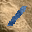
Label: 1